Question: Count the number of objects in the diagram.
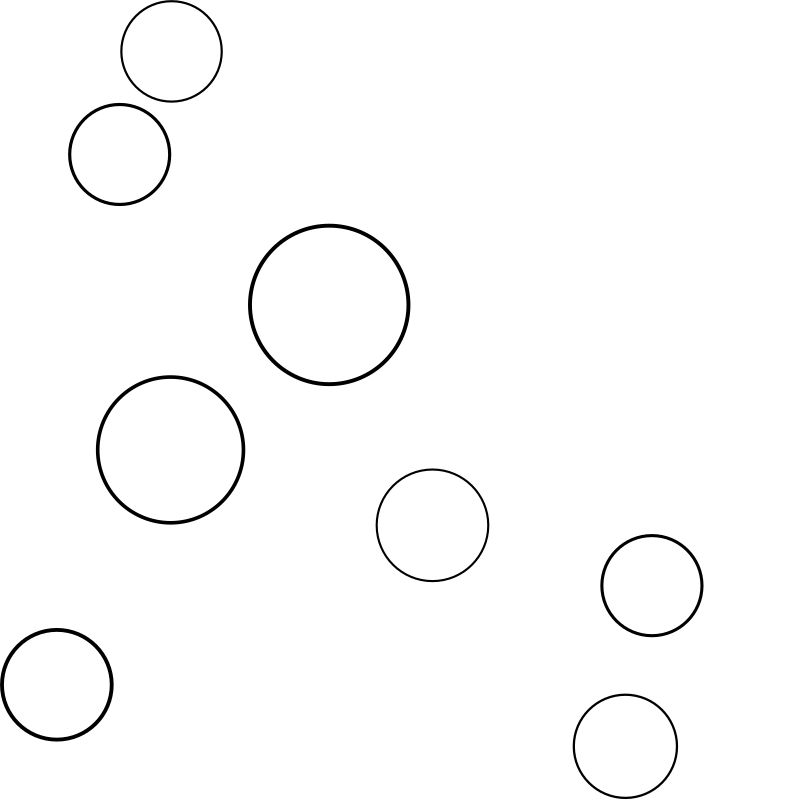
Answer: 8